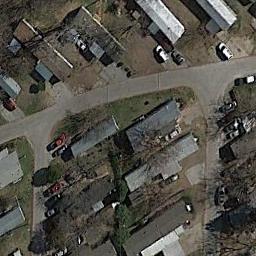
Label: residential